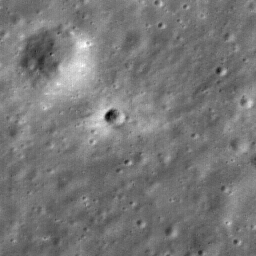
Host type: hard_negative
Lunar coordinates: latitude -24.792, longitude 17.464